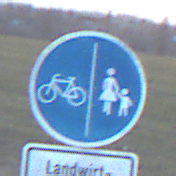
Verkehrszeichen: GetrennterRadUndGehwegRadwegLinks
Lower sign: BesondereFahrzeugeUndTransportgueter6
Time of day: SunriseSunset
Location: Outdoor (Nature)
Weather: PartlyCloudy
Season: NotSpecified
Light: Natural